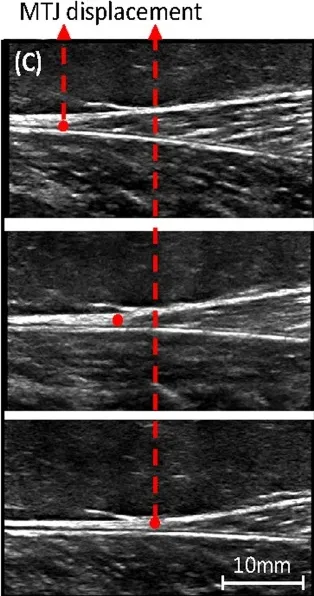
(B) Ultrasound image of the medial gastrocnemius with the defined range of interest needed to track fascicle length (red), the upper (yellow), and lower (blue) aponeurosis; see online version for color.
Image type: radiology (ultrasound)